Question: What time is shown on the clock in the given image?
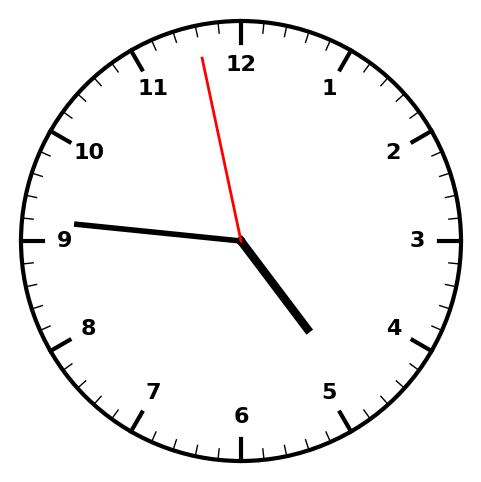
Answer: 04:45:58